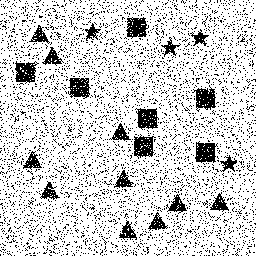
Squares: 7
Triangles: 10
Stars: 4
Total shapes: 21